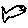
Label: fish